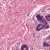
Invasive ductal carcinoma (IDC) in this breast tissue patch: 0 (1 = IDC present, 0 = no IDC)